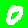
Digit: 0